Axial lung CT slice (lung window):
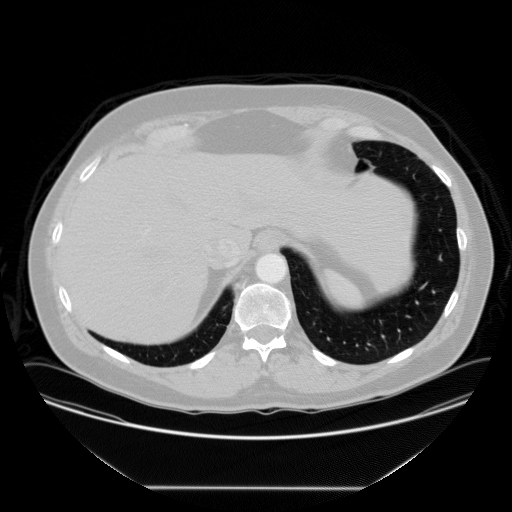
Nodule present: no